Question: I want to pick group (Contact Group).
I found code to open Contacts Activity but didn't found for Group.
'''
Intent intentContact = new Intent(Intent.ACTION_PICK, ContactsContract.Contacts.CONTENT_URI);
startActivity(intentContact);
'''
Is there anyone know how to open following activity implicitly?

I have done googling but no found more solution.
Your help would be appreciated.
Thanks & Regards,
Pratik
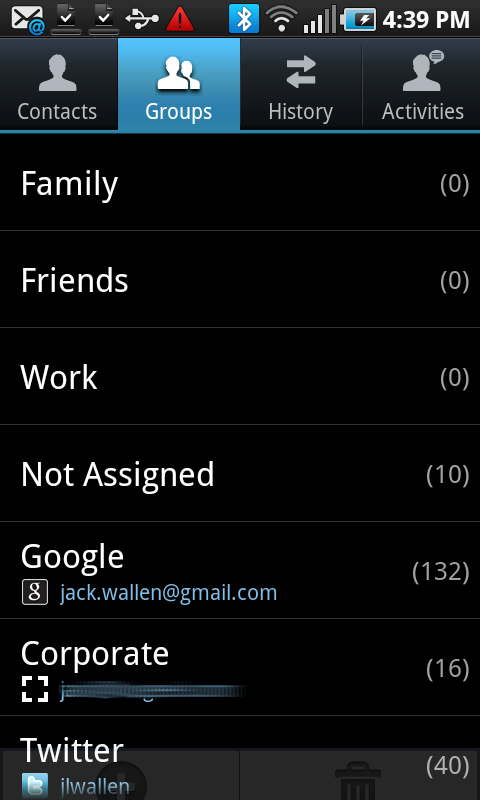
Answer: There is currently no way to do this .